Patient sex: F
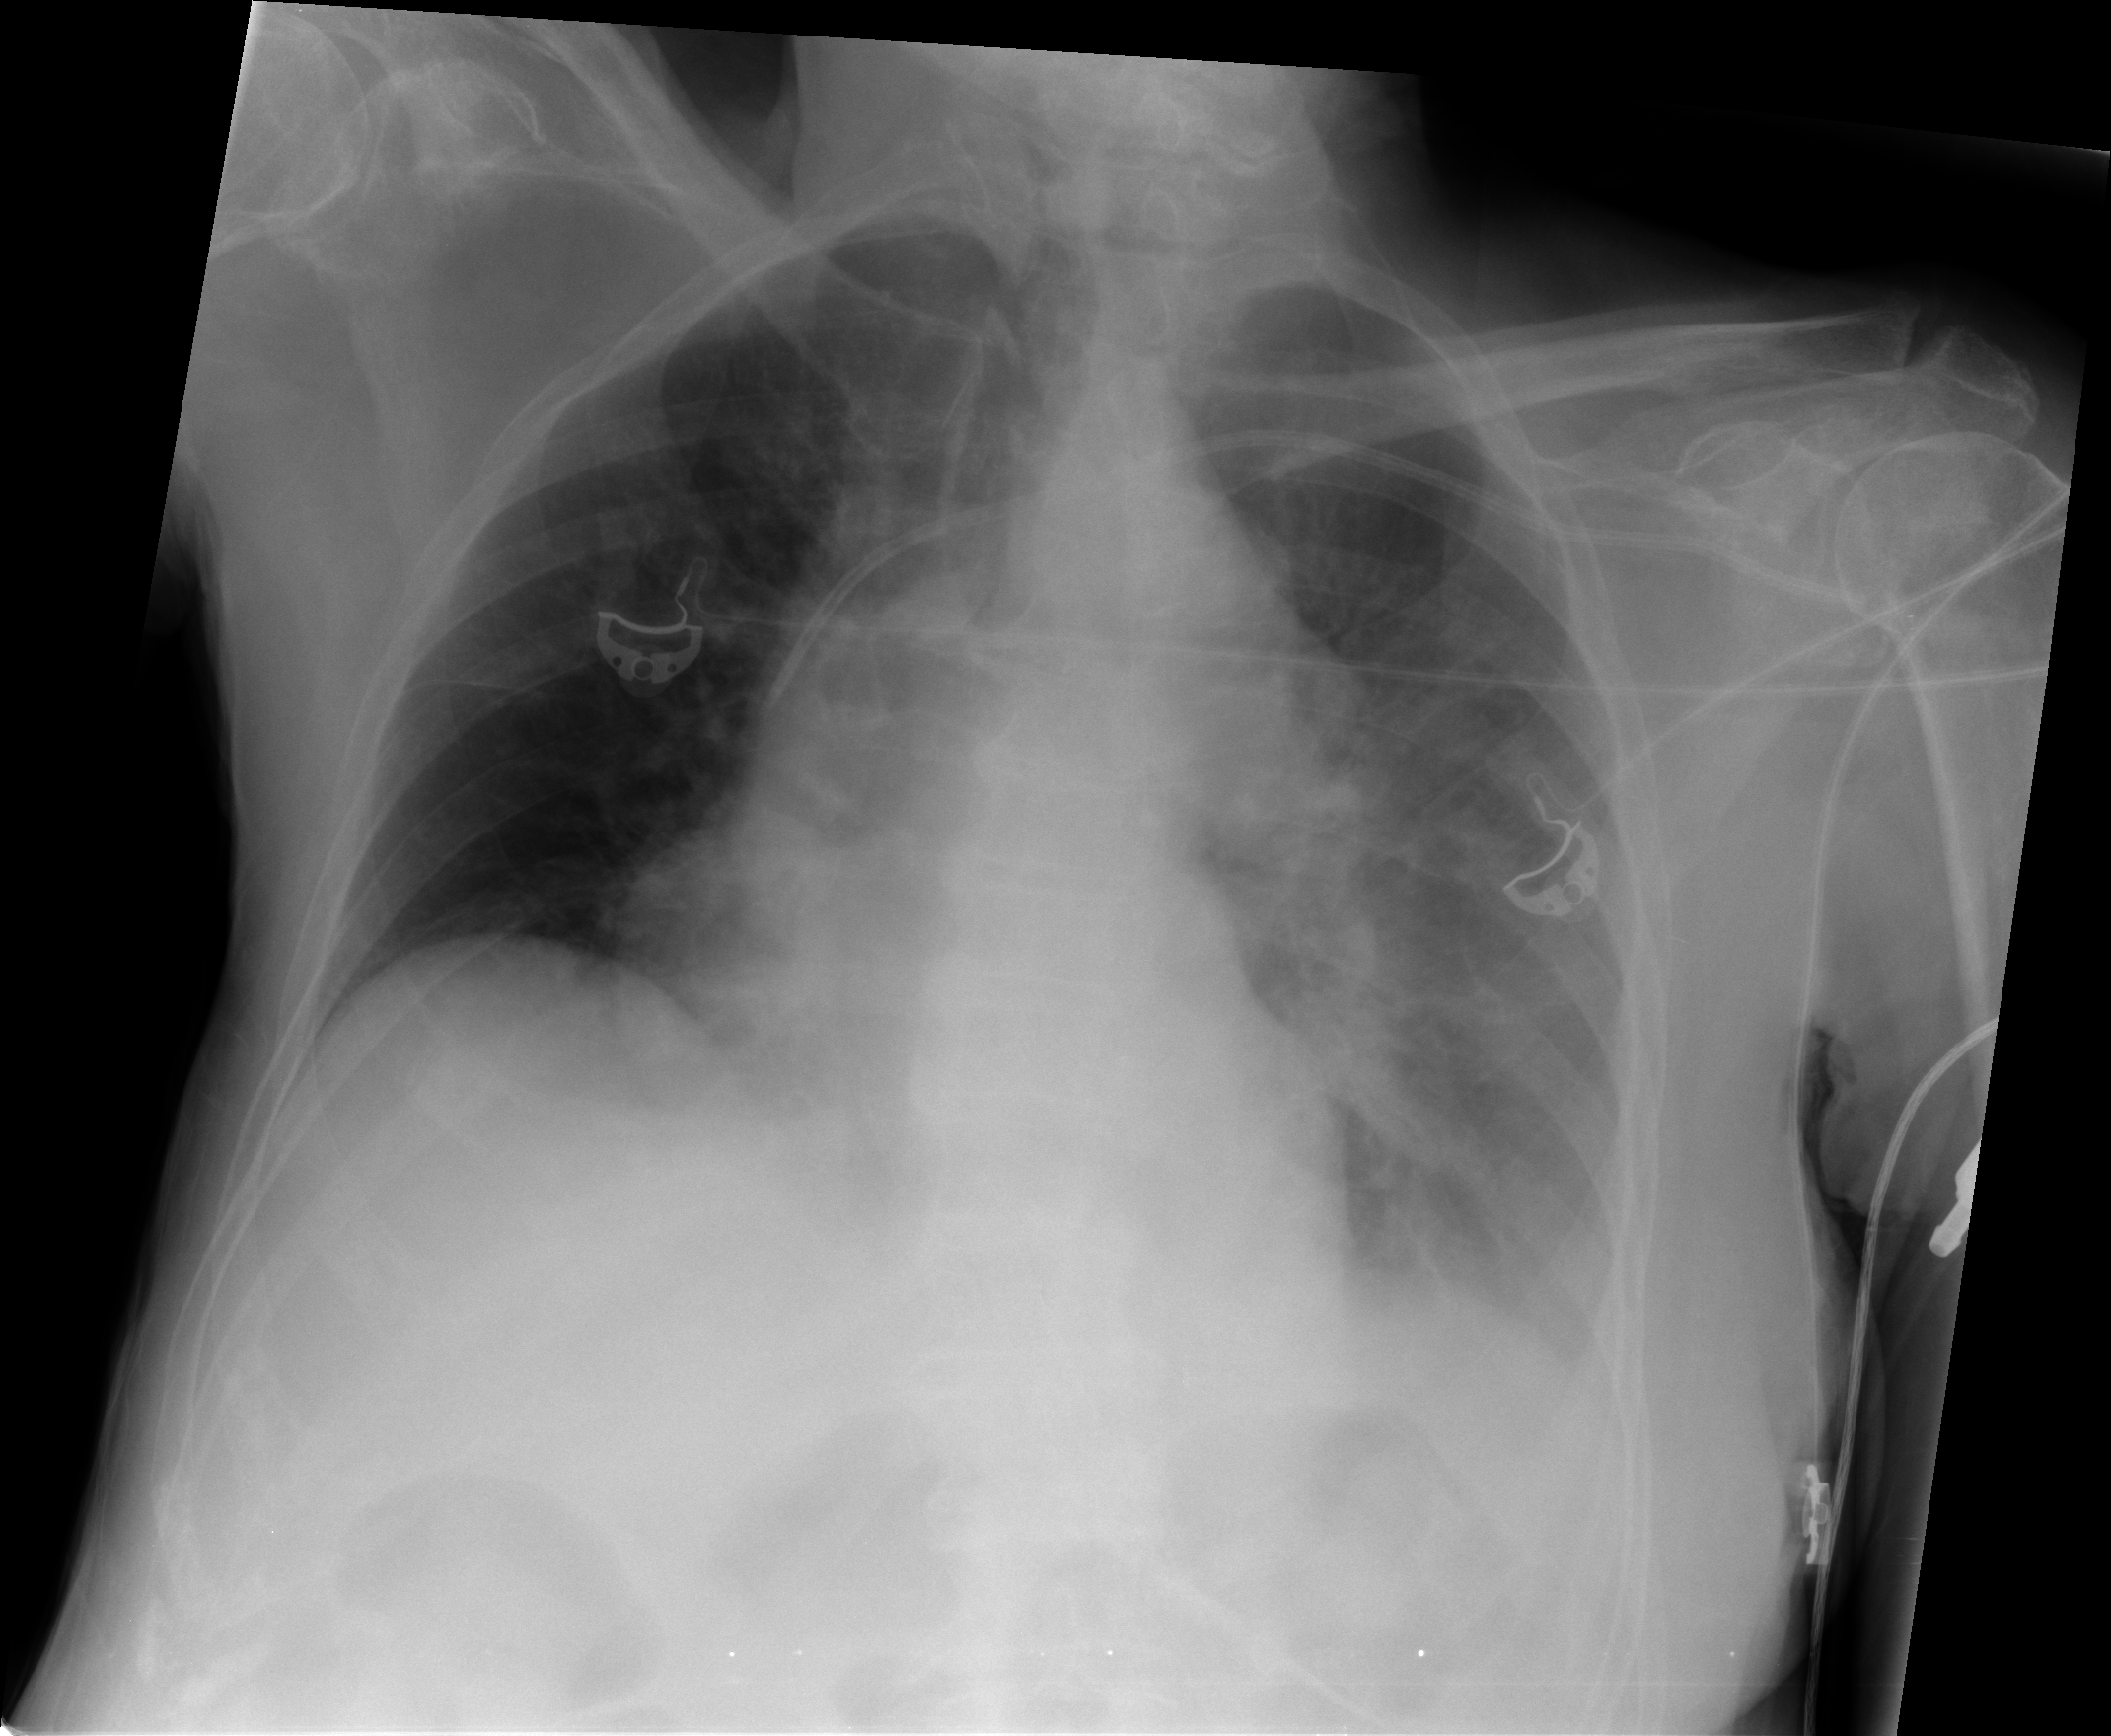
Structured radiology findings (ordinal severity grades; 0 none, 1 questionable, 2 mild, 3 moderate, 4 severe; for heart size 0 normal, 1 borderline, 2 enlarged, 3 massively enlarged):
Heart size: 1
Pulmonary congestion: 0
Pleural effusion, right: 0
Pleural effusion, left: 2
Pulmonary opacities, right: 0
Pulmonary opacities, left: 0
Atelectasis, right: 0
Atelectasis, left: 2